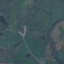
Land use / land cover: Pasture